Question: I am trying to model an event-based gateway that waits for several messages, and optionally for a timer. Before using this in a real model I tried it in a unit test, and it seems in the camunda engine the condition is completely ignored. Now I'm wondering if this is supposed to be supported by bpmn, if not if there is an easy alternative way to model this.

The code for the unit test, based on the <URL> is as following:
'''
Map<String, Object> variables = singletonMap("isTimerActive", (Object) false);
ProcessInstance pi = runtimeService.startProcessInstanceByKey("testProcess", variables);
assertFalse("Process instance should not be ended", pi.isEnded());
String id = pi.getProcessInstanceId();
Job timer = managementService.createJobQuery().processInstanceId(id).timers().active().singleResult();
assertNull(timer);
'''
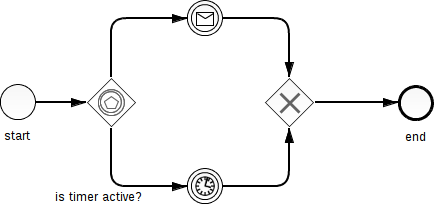
Answer: This is not allowed.
> The outgoing Sequence Flows of the Event Gateway MUST NOT have a conditionExpression
BPMN 2.0 Specification Section 10.5.6, page 297
edit: source: <URL>